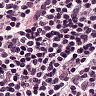
Metastatic tissue present: no